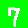
Digit: 7